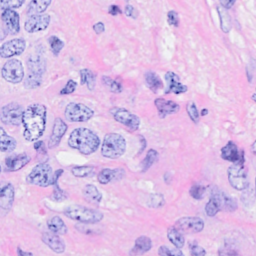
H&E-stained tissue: Breast